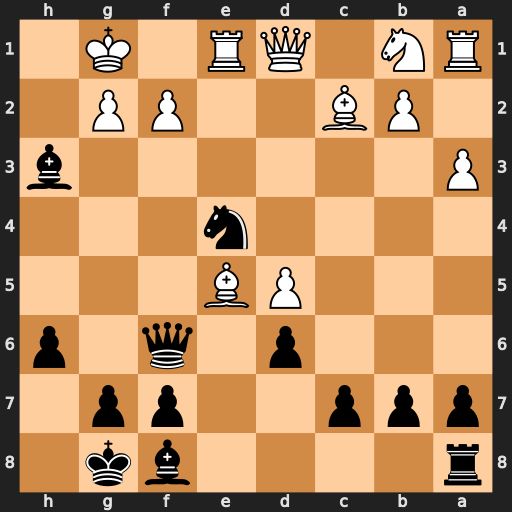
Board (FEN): r4bk1/ppp2pp1/3p1q1p/3PB3/4n3/P6b/1PB2PP1/RN1QR1K1
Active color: b
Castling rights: -
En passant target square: -
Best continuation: Qxf2+ Kh2 Qxg2#